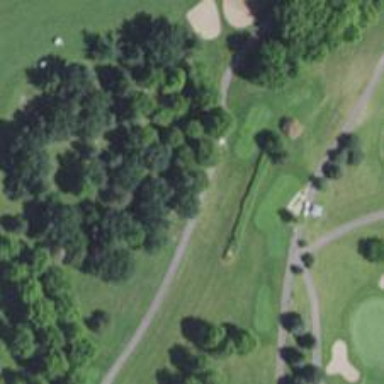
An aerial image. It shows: Path for both roads and golfers.